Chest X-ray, PA view. Patient: 42 years old, sex M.
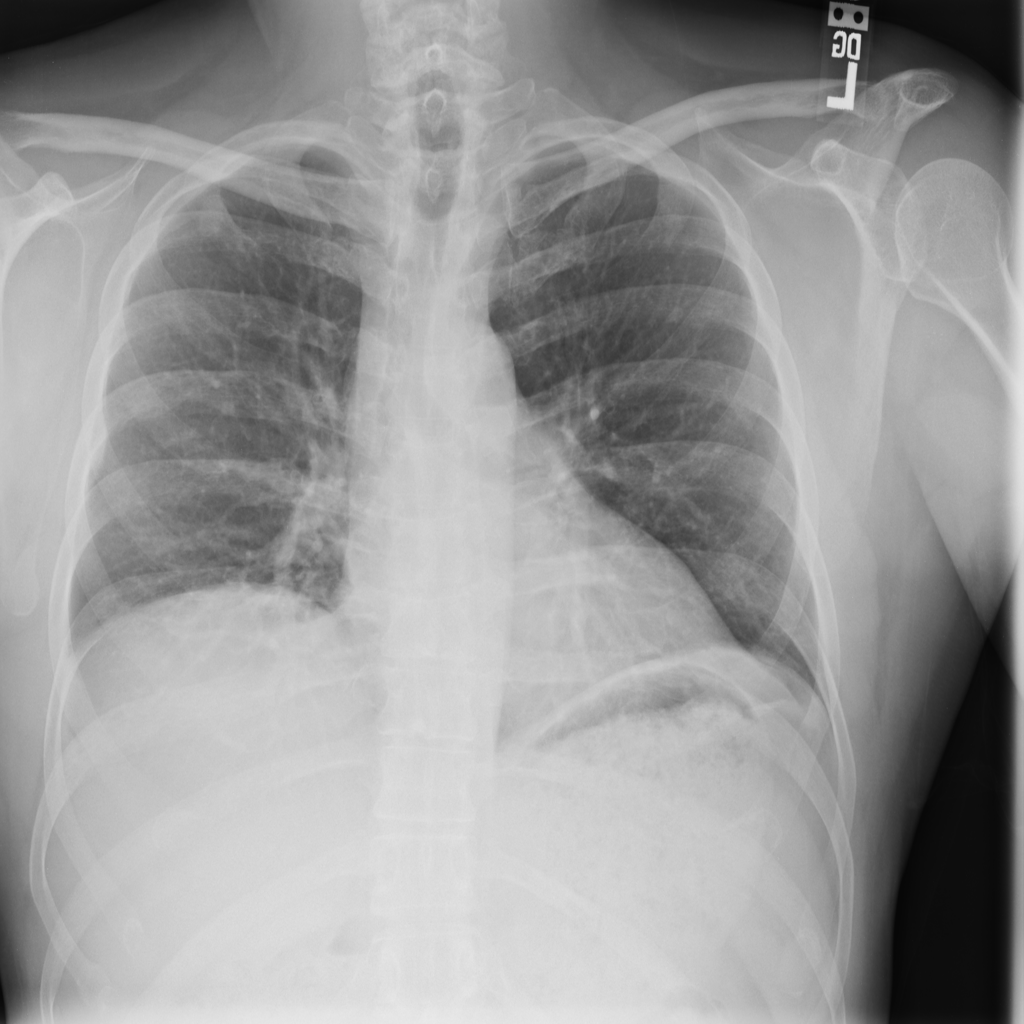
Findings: Atelectasis